Interaction volume radius: 5 \u00c5
Interaction volume height: 10 \u00c5
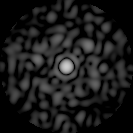
Disorder parameter: 0.8261